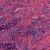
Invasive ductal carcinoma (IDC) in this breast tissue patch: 1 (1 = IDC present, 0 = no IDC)